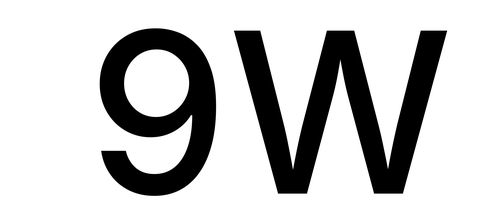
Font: Inter_Medium